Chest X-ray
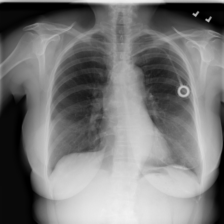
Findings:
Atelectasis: negative
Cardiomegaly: negative
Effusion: negative
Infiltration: negative
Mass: negative
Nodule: negative
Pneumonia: negative
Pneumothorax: negative
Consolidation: negative
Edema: negative
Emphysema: negative
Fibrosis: negative
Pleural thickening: negative
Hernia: negative